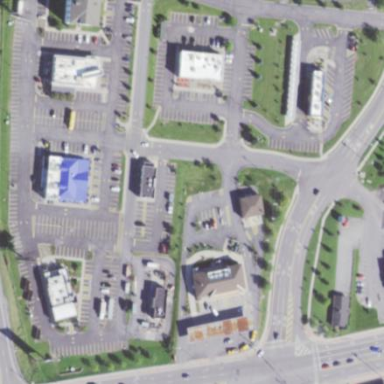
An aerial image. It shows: Retail area.